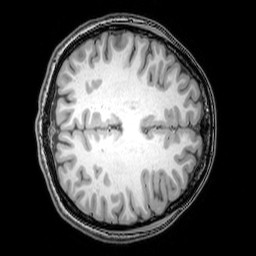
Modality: T1w
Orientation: axial
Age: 25
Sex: female
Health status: healthy
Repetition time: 0.081 s
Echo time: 0.037 s